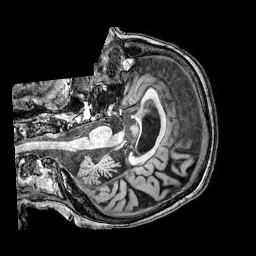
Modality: T1w
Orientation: axial
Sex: female
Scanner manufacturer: philips
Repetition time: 0.008287 s
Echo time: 0.00386 s